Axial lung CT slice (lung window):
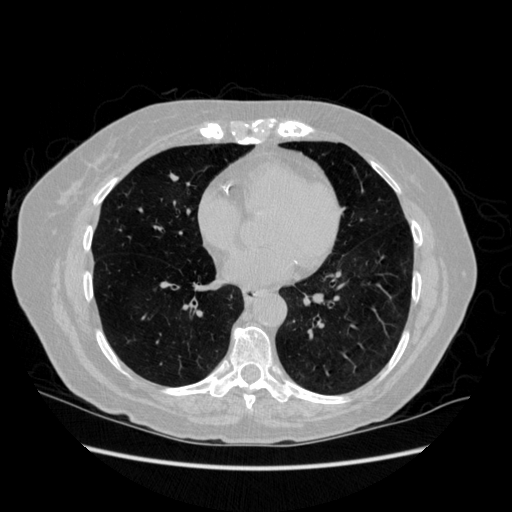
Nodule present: yes
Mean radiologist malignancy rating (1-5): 2.667